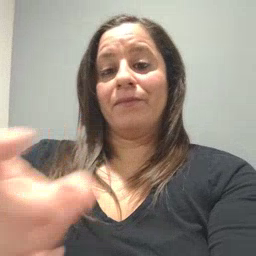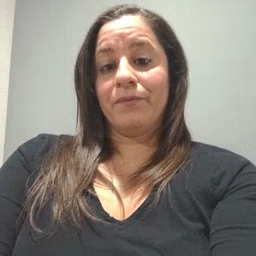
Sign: gift